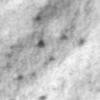
Label: no_change